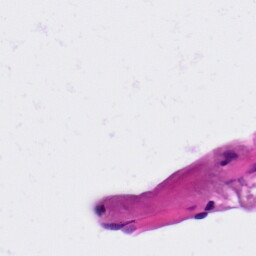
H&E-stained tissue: Lung